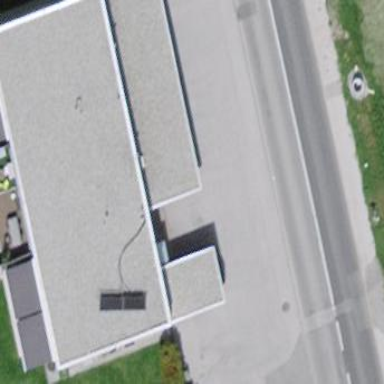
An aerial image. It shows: Terrace building with flat roof.